Field crop: maize
Growth stage: 1
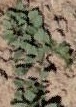
Species: convolvulus